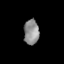
Tissue: lung
Cell type: Others
Senescence score: 0.5544
Nuclear area (px): 372
Mean DAPI intensity: 140.594